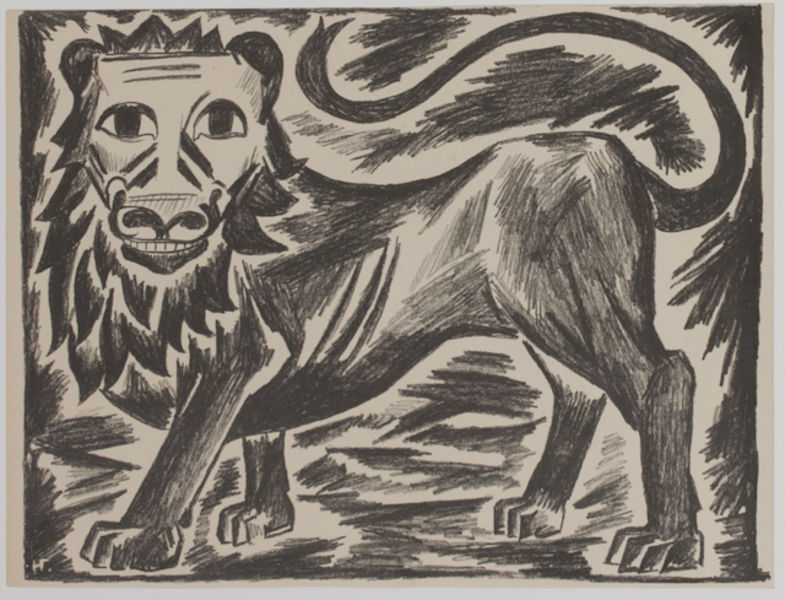
Titel: The English Lion, The English Lion
Künstler: Natal'ia Sergeevna Goncharova
Standort: Amherst (Massachusetts, USA)
Institution: Mead Art Museum, Amherst College
Schlagwörter: king, white, black, dark, face, primitivism, eyes, light, drawing, black and white, frame, shadow, line, sketch, tail, smile, abstract, cat, ink, ears, pencil, animal, paw, paws, shading, snout, strong, hatching, forehead, lion, russian, black & white, dangerous, big, mane, crosshatching, wrinkle, strength, curve, teeth, chimera, gryffin, primitivistic